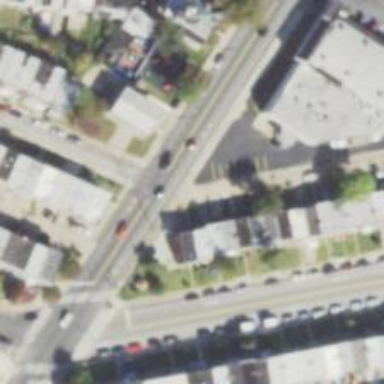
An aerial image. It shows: Alleyway designated as service road.